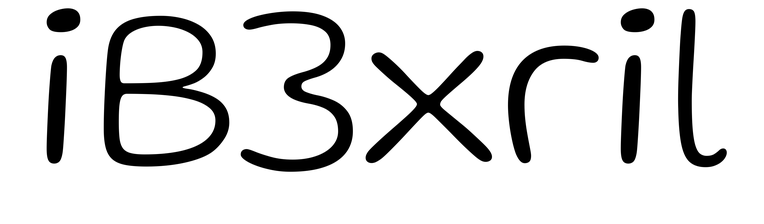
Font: Gluten_ExtraLight